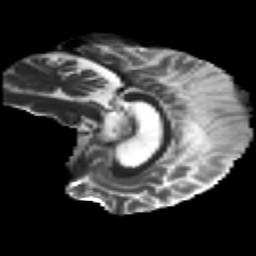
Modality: T2w
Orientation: sagittal
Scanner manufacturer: ge
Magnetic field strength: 3 T
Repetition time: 17 s
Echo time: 0.0877 s